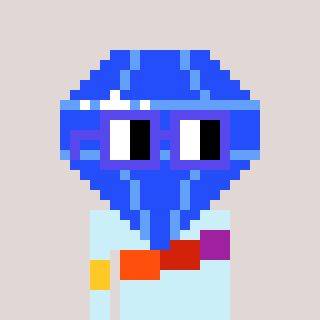
a pixel art character with square blue glasses, a blue diamond-shaped head and a cold-colored body on a warm background